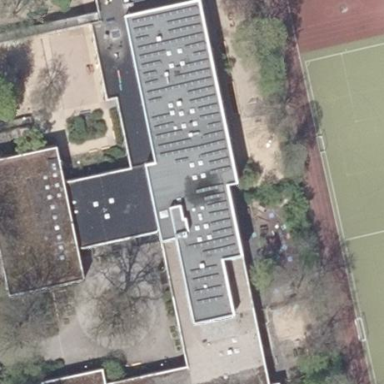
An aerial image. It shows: Kindergarten.